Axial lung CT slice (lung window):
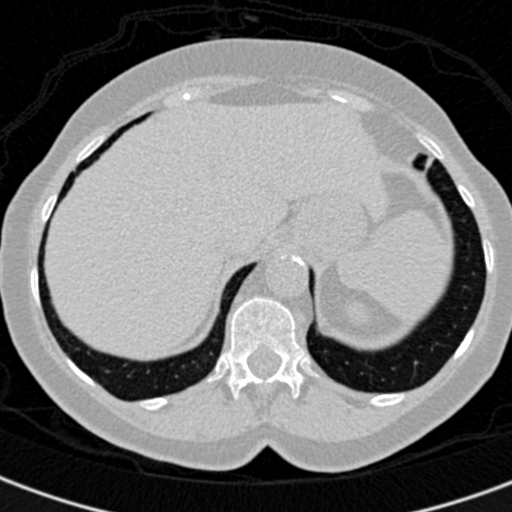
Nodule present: no